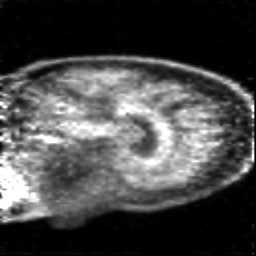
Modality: PET
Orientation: sagittal
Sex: female
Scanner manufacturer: siemens